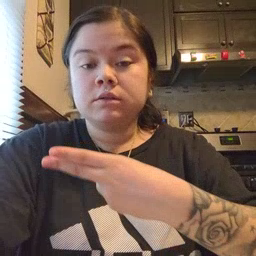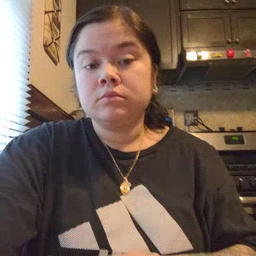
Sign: cut